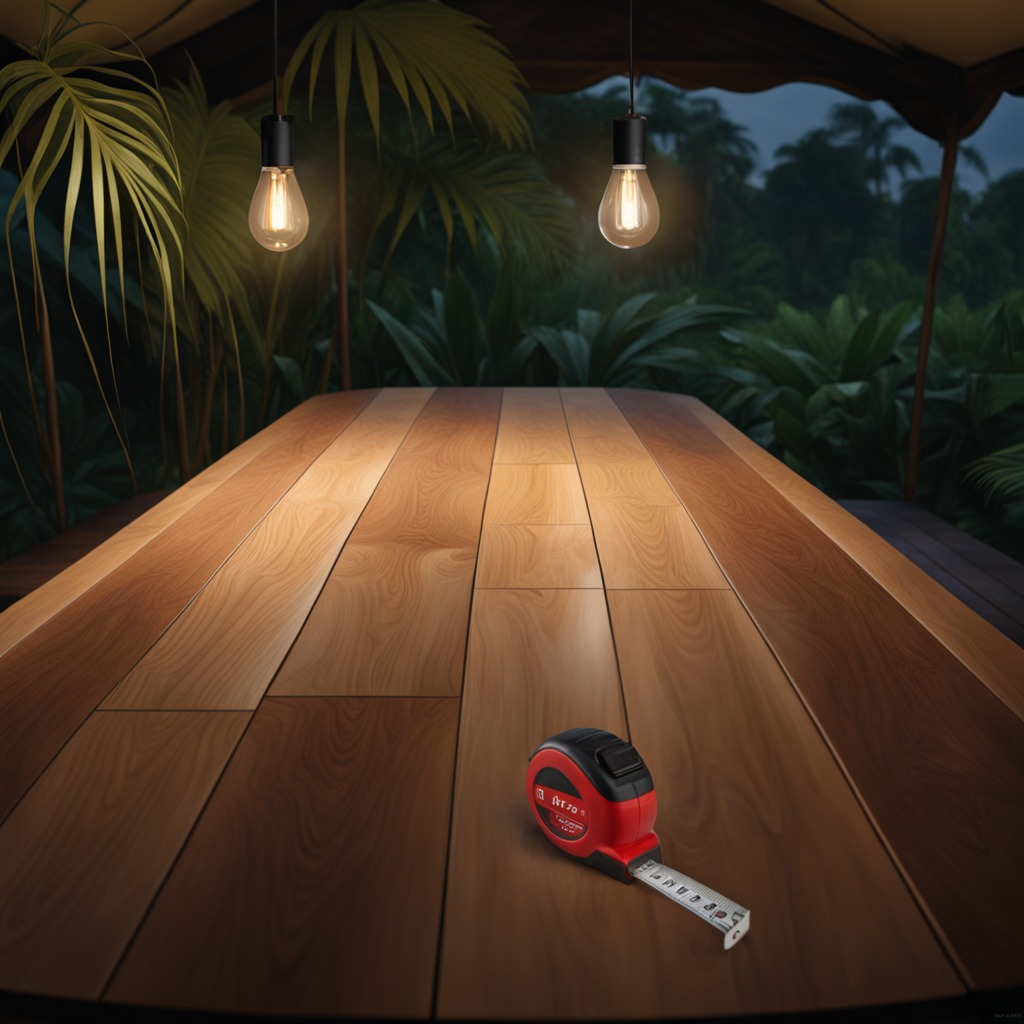
A measuring tape lies on a wooden table inside a jungle field workshop tent at night dim ambient light soft shadows worn but